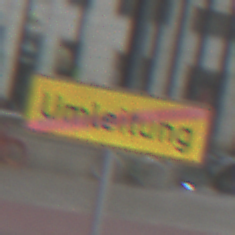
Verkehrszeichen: EndeDerUmleitungsankuendigung
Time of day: MorningAfternoon
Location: Outdoor (Urban)
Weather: Overcast
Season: NotSpecified
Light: Natural